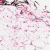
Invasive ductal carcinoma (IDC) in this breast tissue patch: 0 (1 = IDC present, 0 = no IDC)